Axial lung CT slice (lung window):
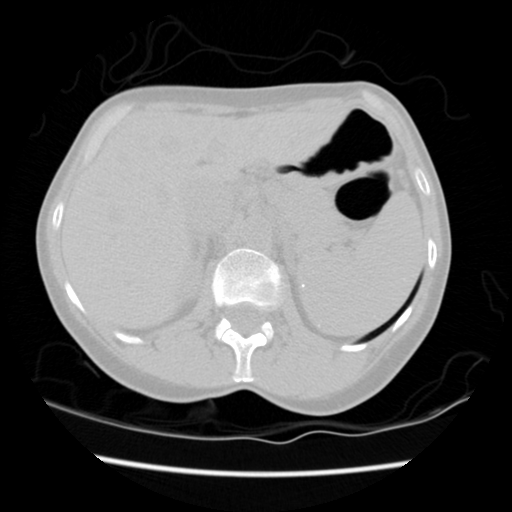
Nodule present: no